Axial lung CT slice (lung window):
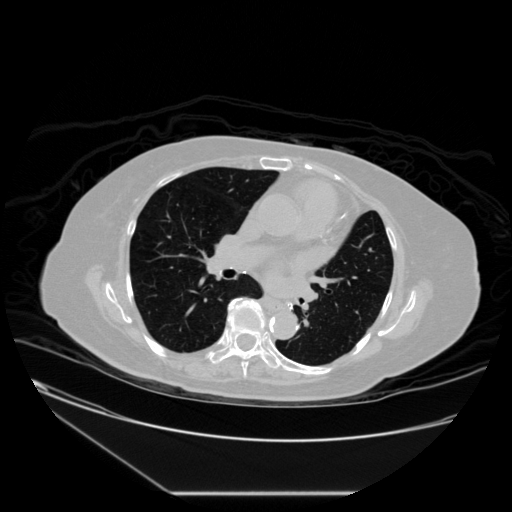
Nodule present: no